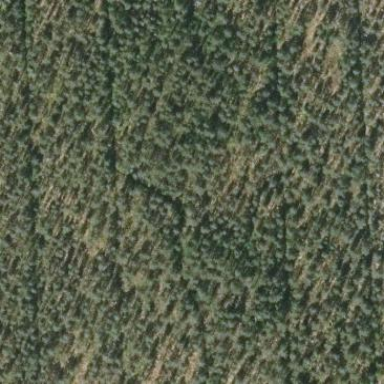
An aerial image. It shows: Needle-leaved woodland.